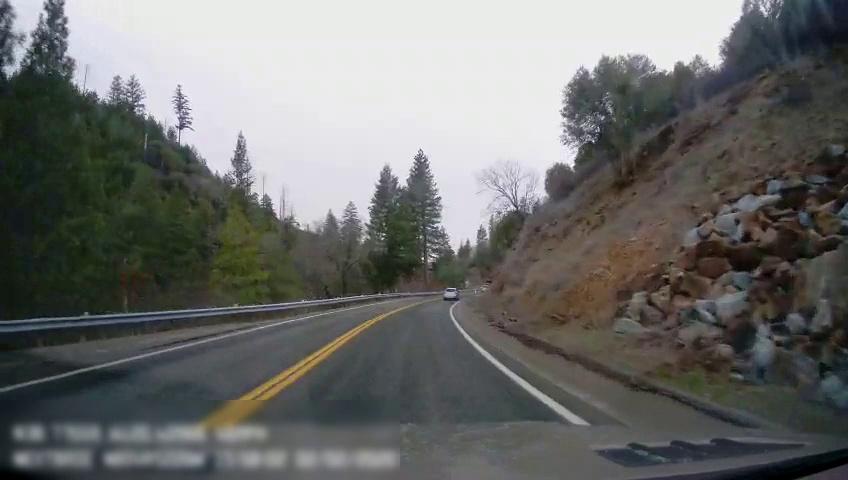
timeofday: Day
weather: Cloudy
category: Drivable Space
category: Vehicles | Car
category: Lanes | Current Lane
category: Lanes | Current Lane
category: Lanes | Opposite Lane